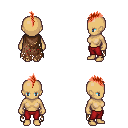
a pixel art fantasy rpg character, female body template, human, tanned skin, brown tattered cape, red pants, red mohawk hairstyle, four views (front, back, left, right), 2x2 character sprite sheet, small pixel art, hard edges, no anti-aliasing